Question: I have 3 tables which stores data for my MVC3 program ( I made sample tables to illustrate).

I'm using Entity Framework but don't know how to connect those tables so I will get something like this:
'''
public class TableABC
{
public int Id { get; set; }
public string Name { get; set; }
public string Surname { get; set; }
public List<string> Colours { get; set; }
public List<string> Pets { get; set; }
}
'''
I found that this is called "Entity splitting" and I need to map those table, but completely dont know how to start.
Many thanks for any help.
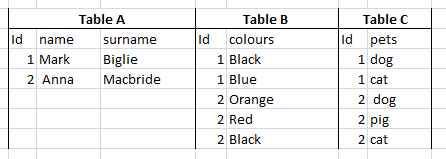
Answer: You can't map primitive type to table, so instead of string lists you should another entities:
'''
public class TableABC
{
public int Id { get; set; }
public string Name { get; set; }
public string Surname { get; set; }
public virtual List<Colour> Colours { get; set; }
public virtual List<Pet> Pets { get; set; }
}
public class Colour
{
public int Id { get; set; }
public string Value { get; set; }
}
public class Pet
{
public int Id { get; set; }
public string Name { get; set; }
}
'''
And here are mappings (override OnModelCreating method of your custom DbContext to provide mappings):
'''
modelBuilder.Entity<TableABC>().Property(t => t.Name).HasColumnName("name");
modelBuilder.Entity<TableABC>().Property(t=>t.Surname).HasColumnName("surname");
modelBuilder.Entity<TableABC>()
.HasMany(t => t.Colours).WithRequired().HasForeignKey(c => c.Id);
modelBuilder.Entity<TableABC>()
.HasMany(t => t.Pets).WithRequired().HasForeignKey(p => p.Id);
modelBuilder.Entity<Colour>().Property(c => c.Value).HasColumnName("colours");
modelBuilder.Entity<Colour>().HasKey(c => new { c.Id, c.Value });
modelBuilder.Entity<Pet>().Property(p => p.Name).HasColumnName("pets");
modelBuilder.Entity<Pet>().HasKey(c => new { c.Id, c.Name });
'''
Keep in mind that I used composite keys for colours and pets and it should be unique for all records.